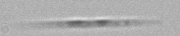
Label: Pseudo-nitzschia